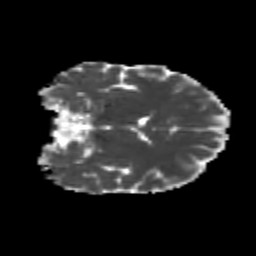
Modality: MD
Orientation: coronal
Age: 19
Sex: female
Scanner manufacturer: siemens
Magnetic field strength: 3 T
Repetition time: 3.5 s
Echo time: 0.104 s